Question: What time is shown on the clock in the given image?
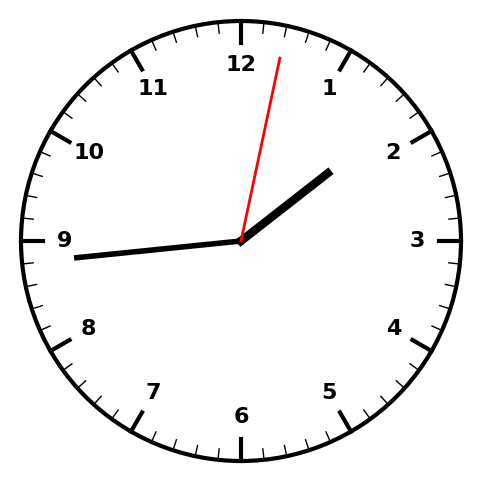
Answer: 01:44:02